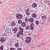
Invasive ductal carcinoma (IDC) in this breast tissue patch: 0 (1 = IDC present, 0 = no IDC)